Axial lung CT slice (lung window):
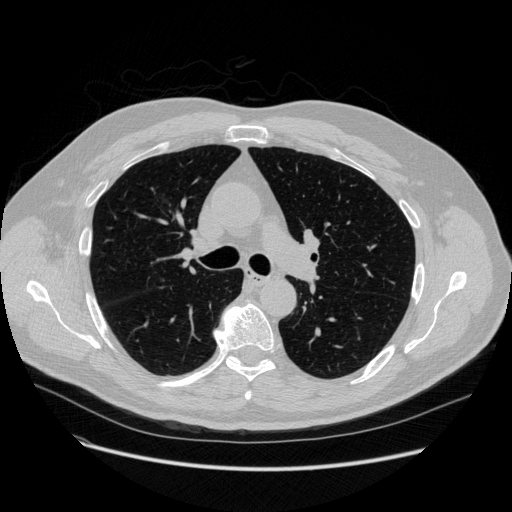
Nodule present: no